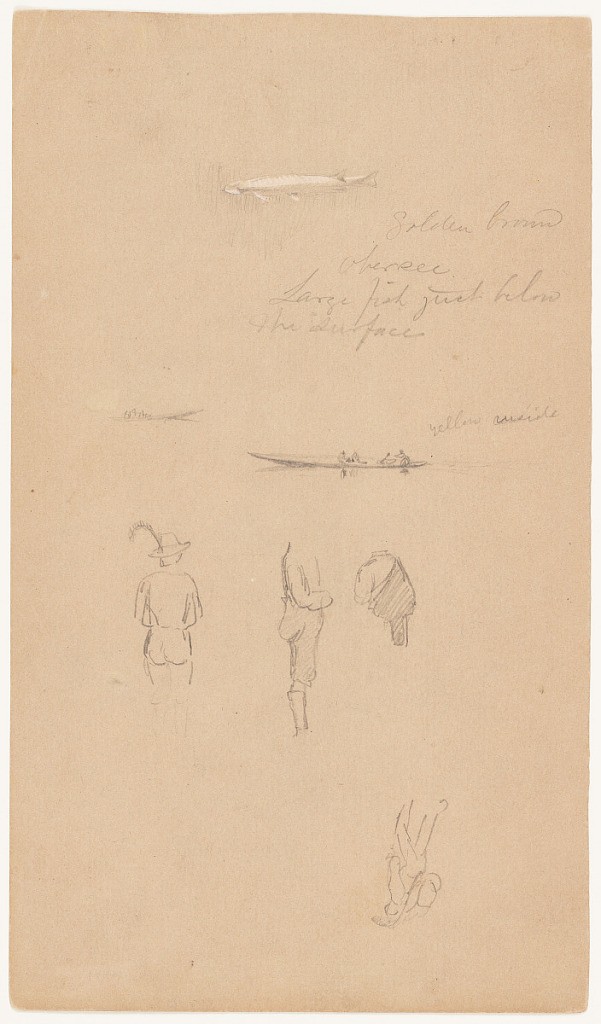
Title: Mixed Sketches, Obersee, Germany
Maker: Frederic Edwin Church, American, 1826–1900
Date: July 1868
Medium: Graphite and white gouache on tan laid paper; verso: graphite
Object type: drawing
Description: Mixed sketches around the Obersee in Bavaria, Germany showing views of a large fish just below the water's surface, at upper center, figures piloting a canoe at center, with three partial views of a figure wearing traditional German lederhosen and an alpine hat, shown from the back and side. At lower right and opposite oriented, a partial sketch of a figure hiking with a backpack is included.

Verso: Landscape sketch showing a view of the Königssee in Bavaria, Germany and its steep, wooded shoreline. Water stretches from foreground to middle distance, where it meets a heavily wooded shoreline. In background, a hill on the shore of the lake is visible.